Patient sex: F
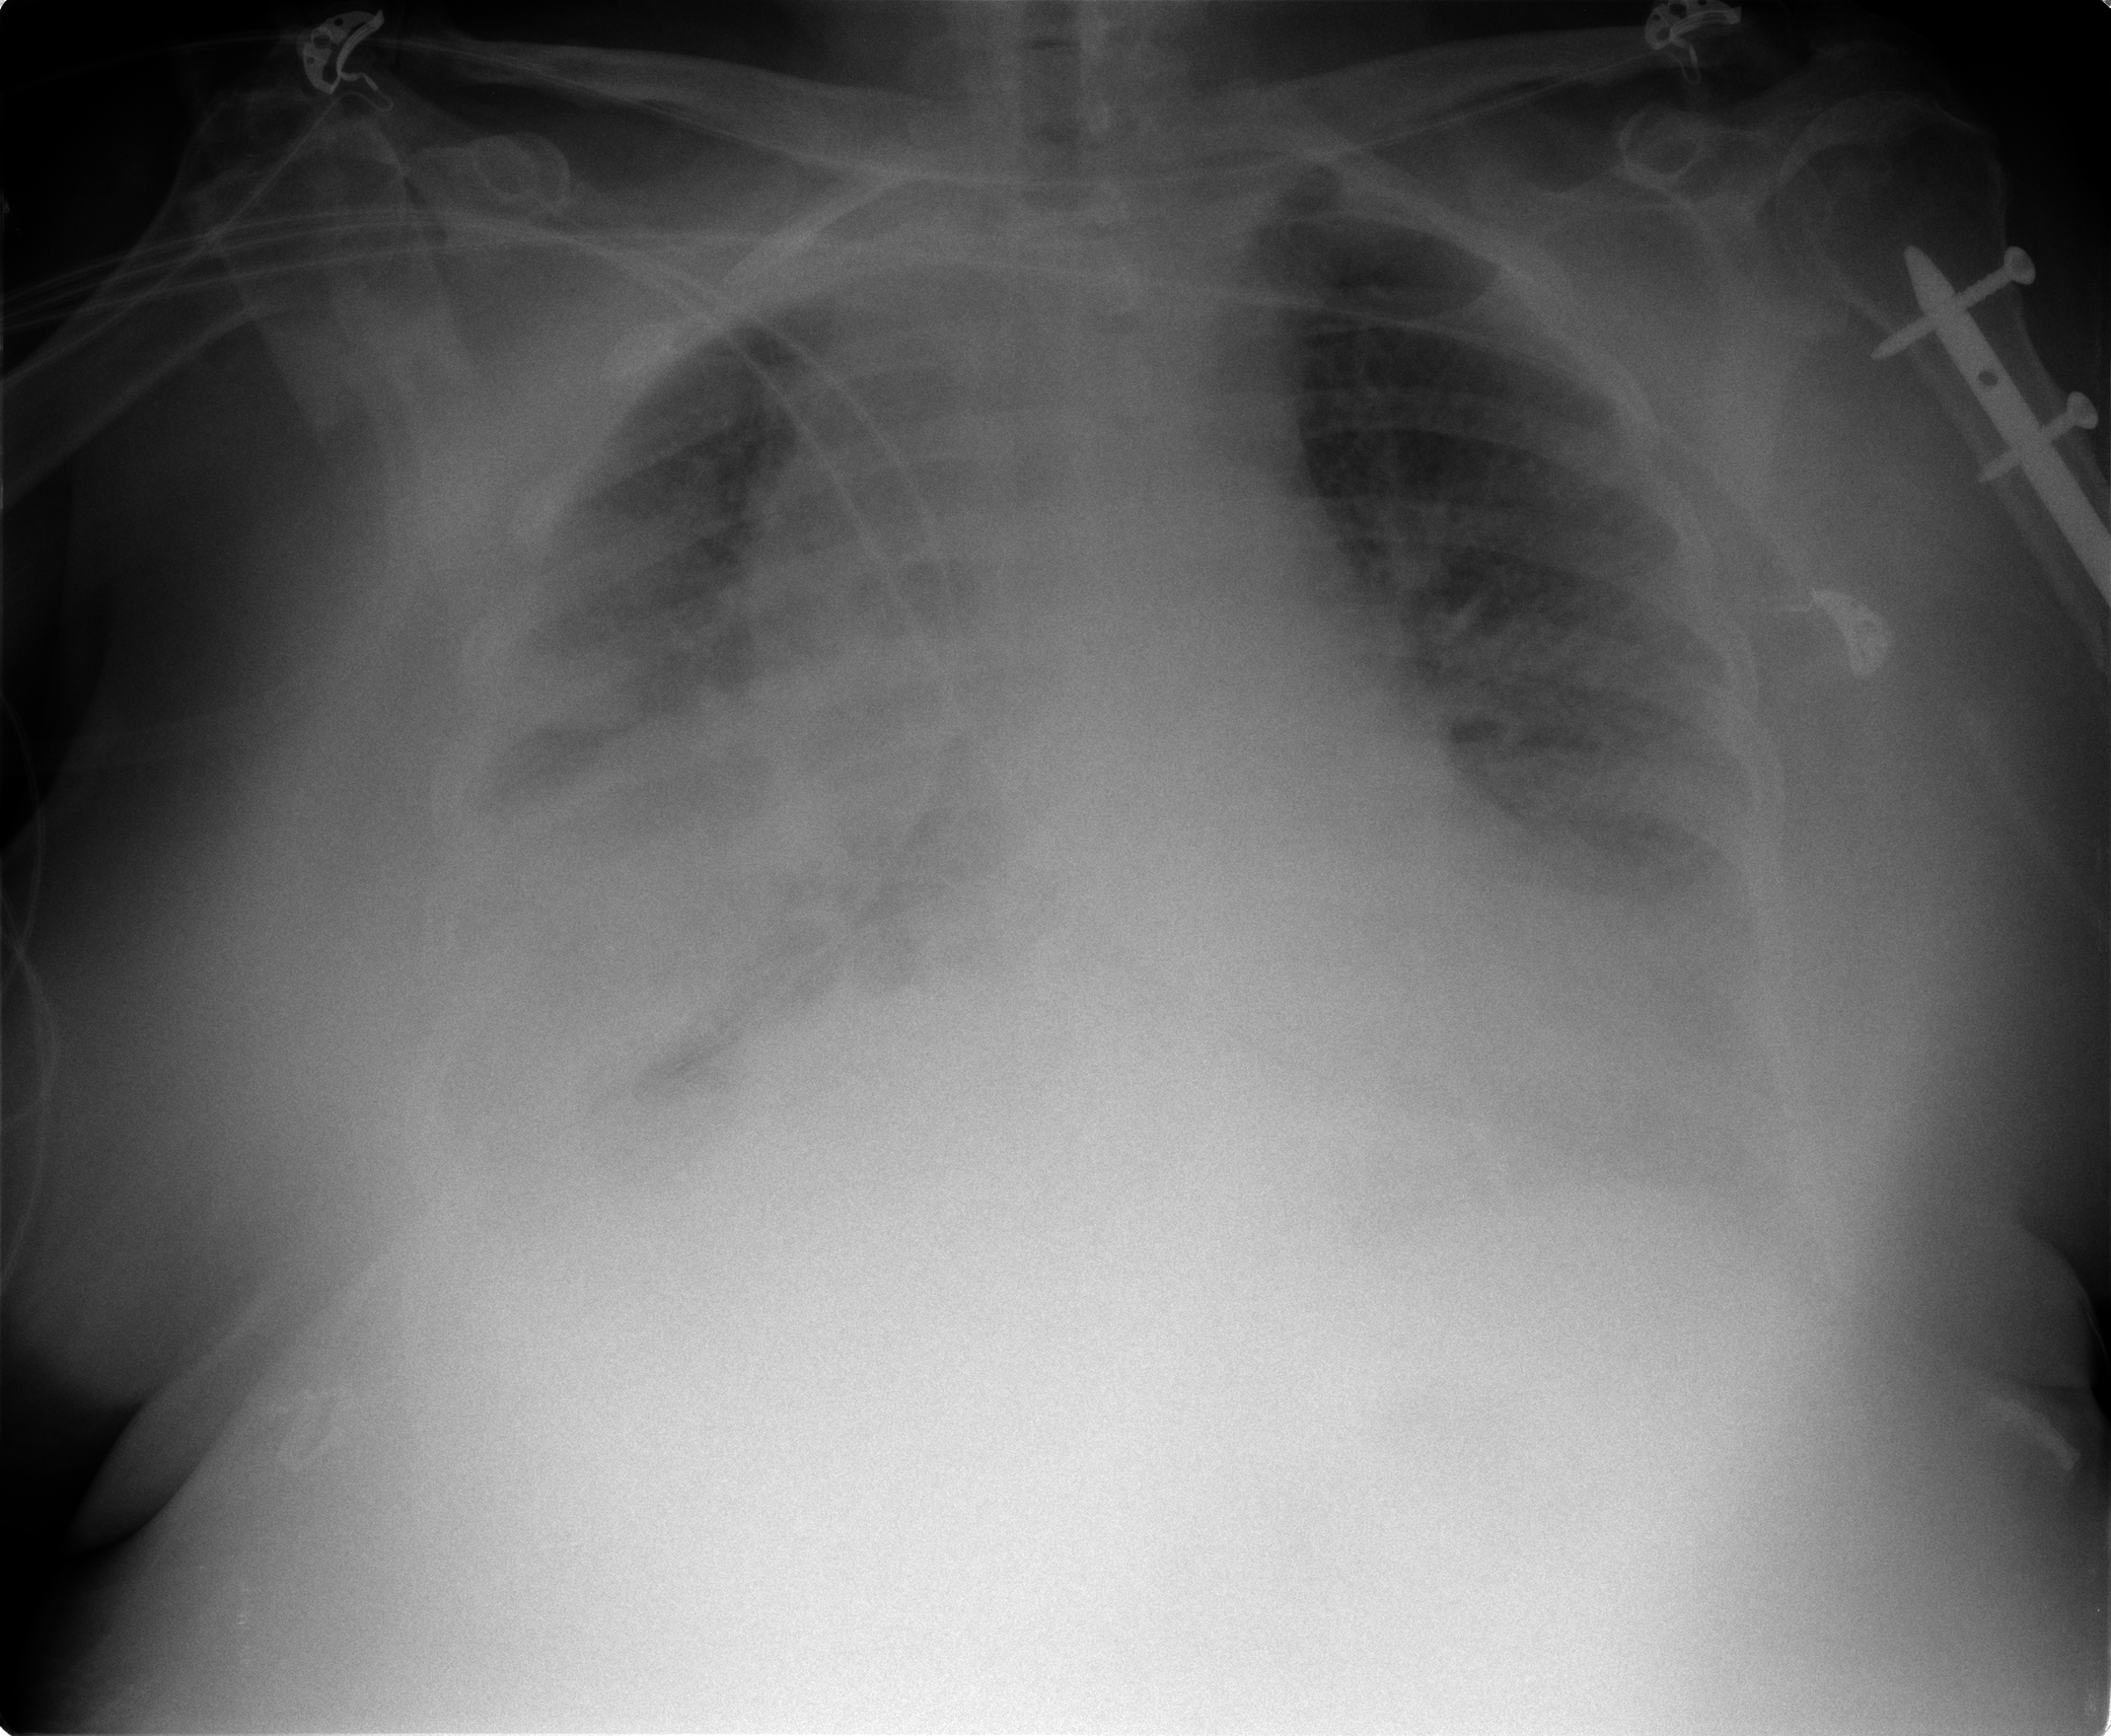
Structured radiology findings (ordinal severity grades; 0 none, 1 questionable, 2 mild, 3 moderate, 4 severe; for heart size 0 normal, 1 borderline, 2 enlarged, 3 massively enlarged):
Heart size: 2
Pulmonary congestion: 2
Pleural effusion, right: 3
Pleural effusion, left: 3
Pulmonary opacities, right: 2
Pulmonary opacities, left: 0
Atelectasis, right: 3
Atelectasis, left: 2